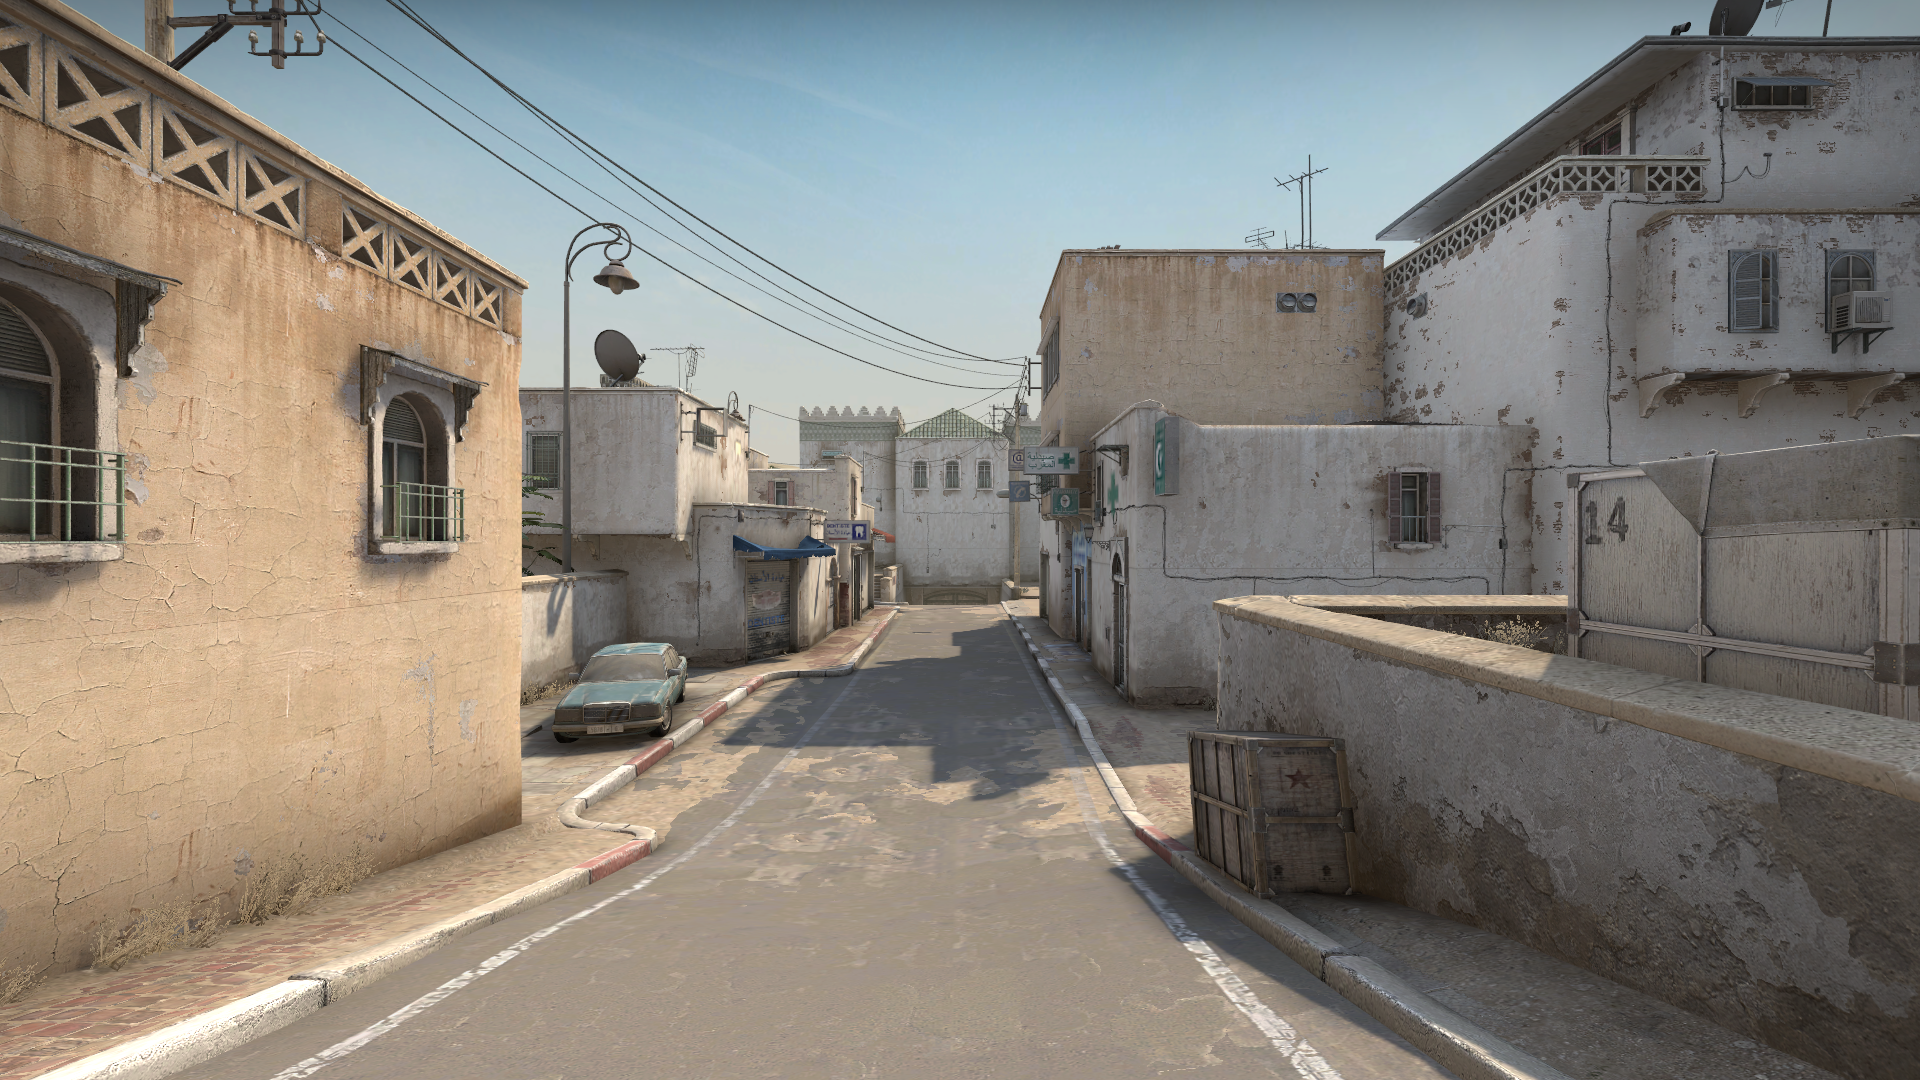
Map: de_dust2